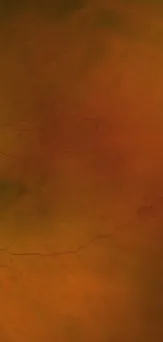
Color fundus photo of the left eye showing optic nerve head swelling, cotton wool spots along the cilioretinal artery distribution, and background moderate non-proliferative diabetic retinopathy.
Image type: ophthalmic_imaging (fundus_photograph)